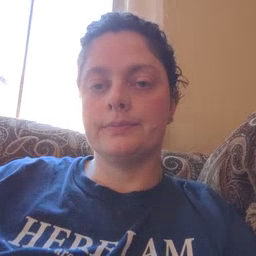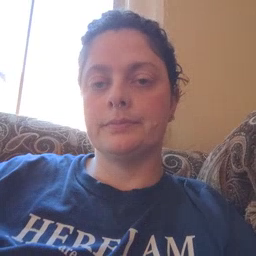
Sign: now